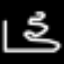
Label: squiggle